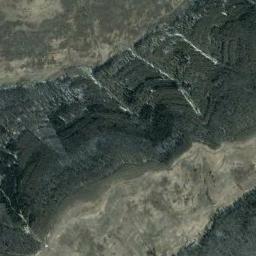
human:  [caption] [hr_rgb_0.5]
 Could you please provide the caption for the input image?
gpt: The mountain has a rugged surface and some clearings are in the mountain .

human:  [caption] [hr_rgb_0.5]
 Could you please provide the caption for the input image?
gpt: There is the mountain of uneven .

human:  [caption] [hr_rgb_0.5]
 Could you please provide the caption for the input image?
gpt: The mountain is consist of half of black soil and half of white soil .

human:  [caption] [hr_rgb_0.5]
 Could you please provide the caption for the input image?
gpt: Most of the area on this mountain is grey rock .

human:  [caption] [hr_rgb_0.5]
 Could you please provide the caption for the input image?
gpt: There are green land on the mountain .